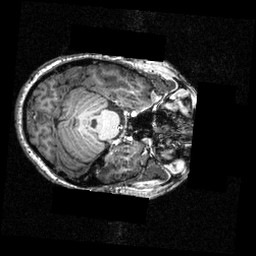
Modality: T1w
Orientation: axial
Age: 28
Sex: male
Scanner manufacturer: siemens
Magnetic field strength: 3.951 T
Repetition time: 1.5 s
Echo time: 0.00335 s